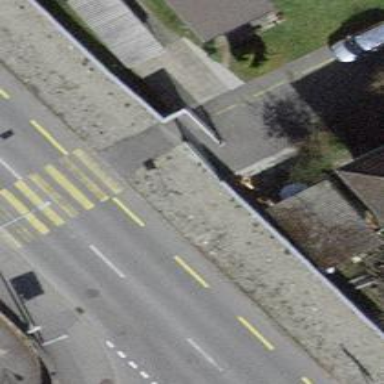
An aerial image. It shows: Cycle barrier.